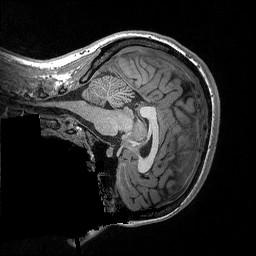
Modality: T1w
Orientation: sagittal
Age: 23
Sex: female
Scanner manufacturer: siemens
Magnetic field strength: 3 T
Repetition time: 2.3 s
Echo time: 0.00298 s